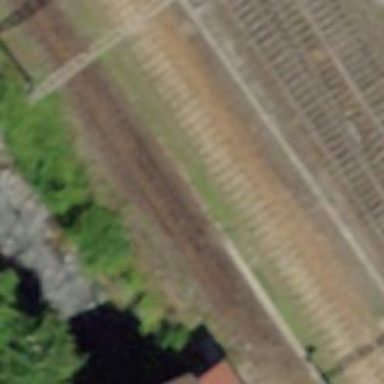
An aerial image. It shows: Single-track electrified railway yard with contact line electrification.